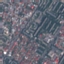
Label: Residential